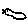
Label: bird